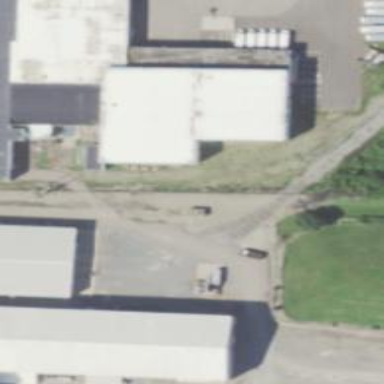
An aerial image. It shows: Railway spur service.